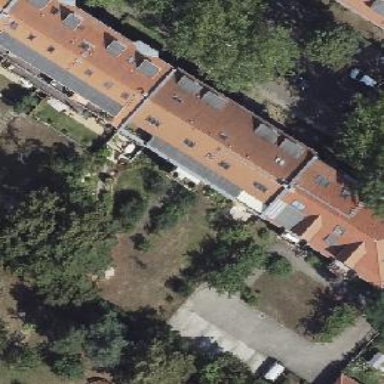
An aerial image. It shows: Apartment building with hipped roof.